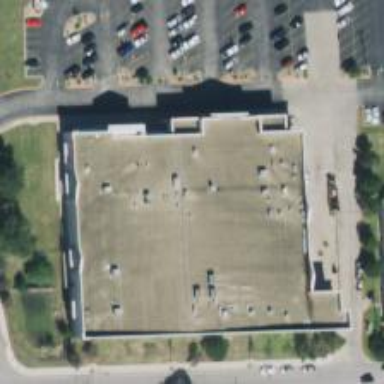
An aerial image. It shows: Retail building.